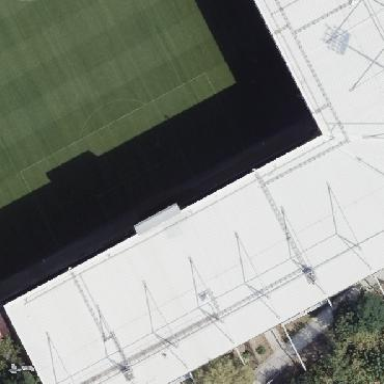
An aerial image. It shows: Grandstand building.